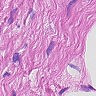
Metastatic tissue present: no